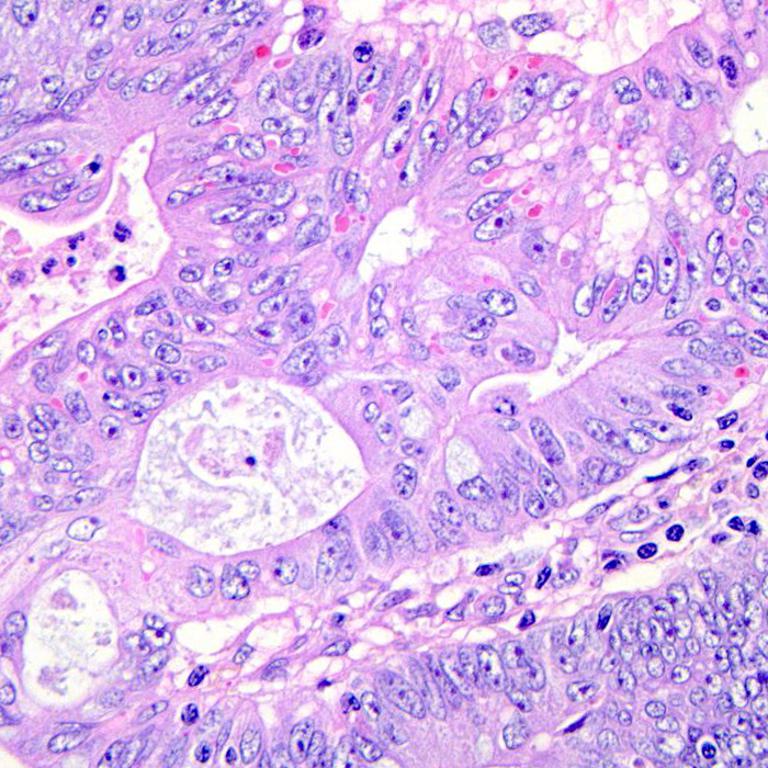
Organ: colon
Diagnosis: adenocarcinomas